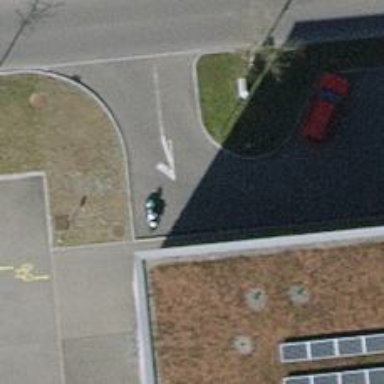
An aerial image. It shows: Car sharing facility.